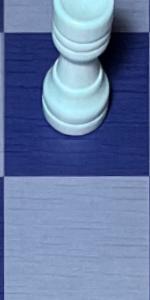
Label: Empty